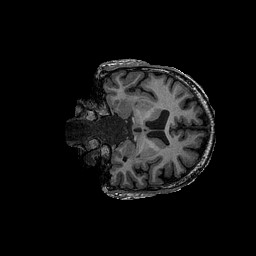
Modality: T1w
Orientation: coronal
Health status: ill
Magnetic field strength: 3 T